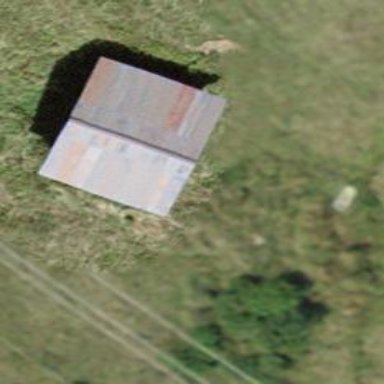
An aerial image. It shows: Rural barn.